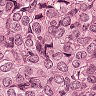
Metastatic tissue present: yes